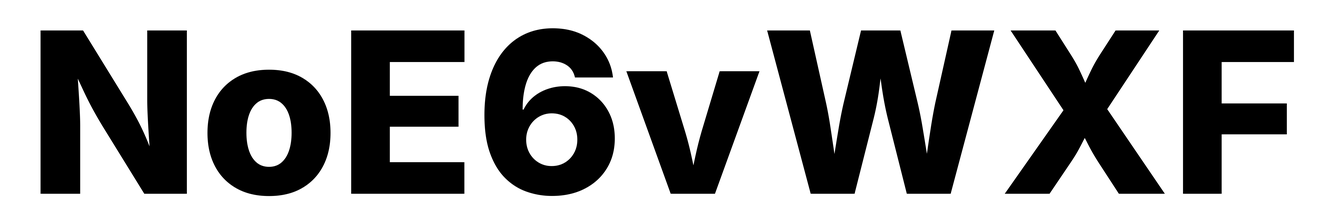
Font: Inter_ExtraBold